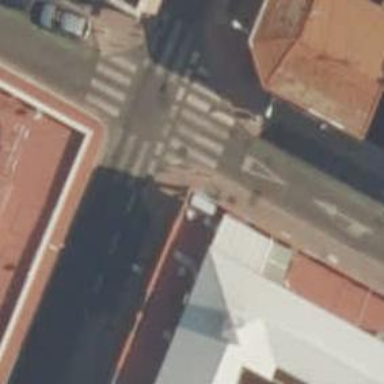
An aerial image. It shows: Uncontrolled zebra crossing on the road.